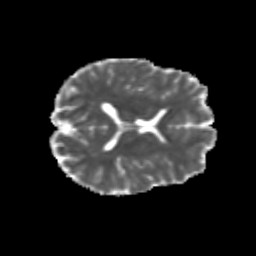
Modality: MD
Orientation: axial
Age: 23
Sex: male
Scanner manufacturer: siemens
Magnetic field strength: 3 T
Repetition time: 3.5 s
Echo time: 0.113 s